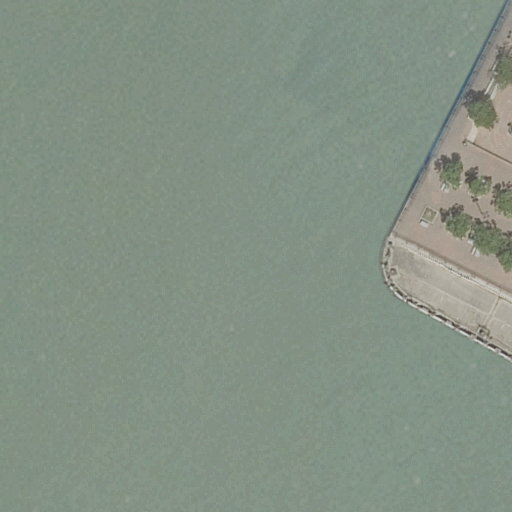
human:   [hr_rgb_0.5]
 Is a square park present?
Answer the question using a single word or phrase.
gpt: no

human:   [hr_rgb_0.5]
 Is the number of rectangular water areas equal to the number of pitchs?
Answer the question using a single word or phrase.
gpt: yes

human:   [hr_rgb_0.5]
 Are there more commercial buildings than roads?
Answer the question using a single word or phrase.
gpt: no

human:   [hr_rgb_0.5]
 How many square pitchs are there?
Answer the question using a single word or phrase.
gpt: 0

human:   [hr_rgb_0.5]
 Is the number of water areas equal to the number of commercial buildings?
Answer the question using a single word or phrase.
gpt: no

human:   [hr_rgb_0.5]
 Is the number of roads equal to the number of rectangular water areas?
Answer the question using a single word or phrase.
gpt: yes

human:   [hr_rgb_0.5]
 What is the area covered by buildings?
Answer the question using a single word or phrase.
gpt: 0m2

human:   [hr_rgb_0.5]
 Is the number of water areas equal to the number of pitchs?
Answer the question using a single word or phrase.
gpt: yes

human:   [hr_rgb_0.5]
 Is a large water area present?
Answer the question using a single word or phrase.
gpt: yes

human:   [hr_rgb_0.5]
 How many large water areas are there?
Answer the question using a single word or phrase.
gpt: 1

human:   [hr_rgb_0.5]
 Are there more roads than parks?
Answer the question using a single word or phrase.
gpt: no

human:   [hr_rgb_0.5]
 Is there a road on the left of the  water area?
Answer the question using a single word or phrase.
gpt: no

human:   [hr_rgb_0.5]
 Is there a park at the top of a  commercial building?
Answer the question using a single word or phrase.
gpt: no

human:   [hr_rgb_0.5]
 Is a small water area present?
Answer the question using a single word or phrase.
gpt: no

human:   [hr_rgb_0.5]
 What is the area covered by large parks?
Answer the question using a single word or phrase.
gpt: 5308m2

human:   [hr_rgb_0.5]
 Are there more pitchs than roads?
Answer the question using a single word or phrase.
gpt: no

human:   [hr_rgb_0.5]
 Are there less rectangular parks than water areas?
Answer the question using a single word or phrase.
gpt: no

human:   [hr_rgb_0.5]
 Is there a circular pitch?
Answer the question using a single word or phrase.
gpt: no

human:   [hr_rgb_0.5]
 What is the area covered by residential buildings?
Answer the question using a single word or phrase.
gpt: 0m2

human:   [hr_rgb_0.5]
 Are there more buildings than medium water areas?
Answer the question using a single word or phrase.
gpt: no

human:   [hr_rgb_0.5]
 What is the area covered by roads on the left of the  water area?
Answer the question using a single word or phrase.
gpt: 0m2

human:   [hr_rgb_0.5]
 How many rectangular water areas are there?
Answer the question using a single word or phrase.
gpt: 1

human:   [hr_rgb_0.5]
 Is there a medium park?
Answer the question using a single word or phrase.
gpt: no

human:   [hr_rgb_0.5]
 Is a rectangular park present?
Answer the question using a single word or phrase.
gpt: yes

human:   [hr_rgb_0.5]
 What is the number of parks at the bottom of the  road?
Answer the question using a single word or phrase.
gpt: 0

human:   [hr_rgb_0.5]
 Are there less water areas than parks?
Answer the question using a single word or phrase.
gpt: no

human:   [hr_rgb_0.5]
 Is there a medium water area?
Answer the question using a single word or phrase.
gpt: no

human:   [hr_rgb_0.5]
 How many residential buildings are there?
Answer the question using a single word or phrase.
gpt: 0

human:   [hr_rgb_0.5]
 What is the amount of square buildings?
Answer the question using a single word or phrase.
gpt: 0

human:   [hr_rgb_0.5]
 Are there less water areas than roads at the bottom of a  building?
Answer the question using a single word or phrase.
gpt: no

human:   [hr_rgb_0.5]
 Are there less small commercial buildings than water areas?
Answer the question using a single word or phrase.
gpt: yes

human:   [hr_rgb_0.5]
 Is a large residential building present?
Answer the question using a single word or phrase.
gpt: no

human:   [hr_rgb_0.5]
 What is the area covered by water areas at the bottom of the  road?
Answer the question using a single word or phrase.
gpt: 0m2

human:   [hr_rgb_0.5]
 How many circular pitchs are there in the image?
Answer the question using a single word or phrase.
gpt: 0

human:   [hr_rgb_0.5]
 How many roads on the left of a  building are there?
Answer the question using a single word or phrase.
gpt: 0

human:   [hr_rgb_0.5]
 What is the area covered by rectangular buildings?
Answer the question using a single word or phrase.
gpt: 0m2